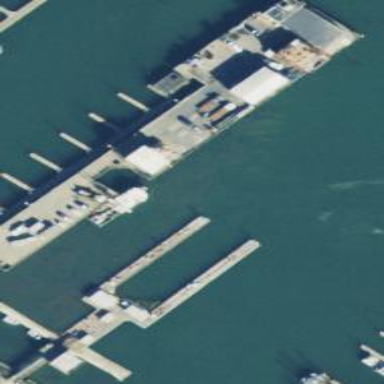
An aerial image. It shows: Pier with mooring facilities.